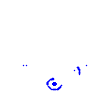
Particle: kaon